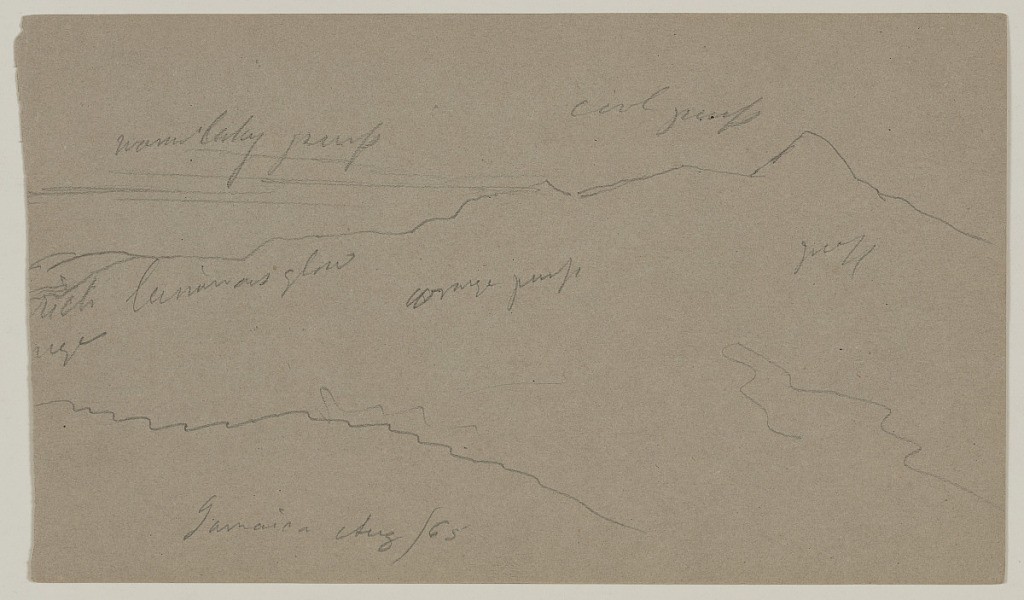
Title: Landscape Sketch, Jamaica
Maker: Frederic Edwin Church, American, 1826–1900
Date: August 1865
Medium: Graphite on gray wove paper
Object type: Drawing
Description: Landscape sketch of mountain ridges in Jamaica. A tall, sharp mountain peak is visible at upper right, situated along a rugged ridge that slowly descends to the left across the composition. A shorter ridge is visible in foreground at left. Above, wispy clouds stretch across the sky.